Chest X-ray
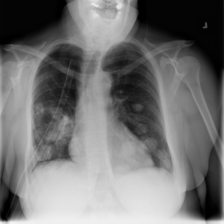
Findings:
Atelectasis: negative
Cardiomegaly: negative
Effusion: negative
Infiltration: negative
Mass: negative
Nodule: negative
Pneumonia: negative
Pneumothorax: positive
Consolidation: negative
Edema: negative
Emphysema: negative
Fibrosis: negative
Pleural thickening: negative
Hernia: negative